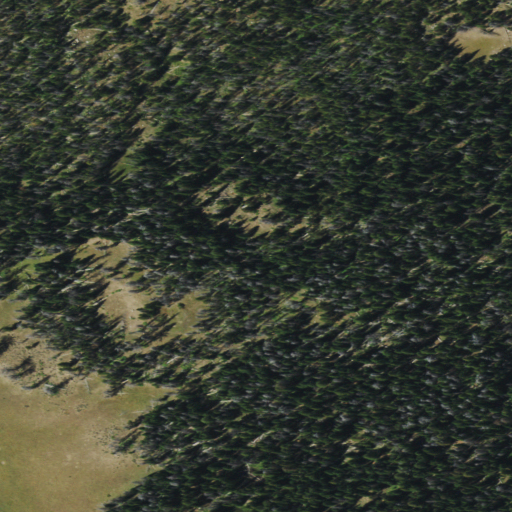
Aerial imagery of ridge(s) in Wyoming named Piñon Ridge containing evergreen forest, grassland, and shrub